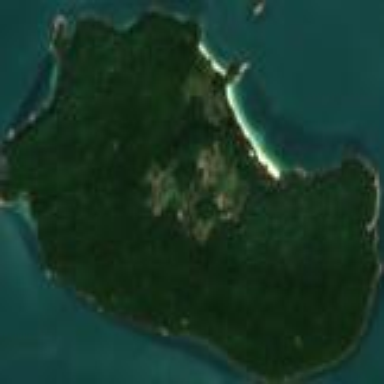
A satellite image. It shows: Island with natural coastline.